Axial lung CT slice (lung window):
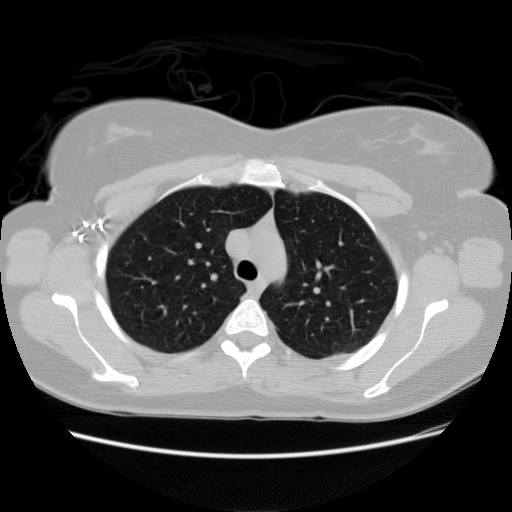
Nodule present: no